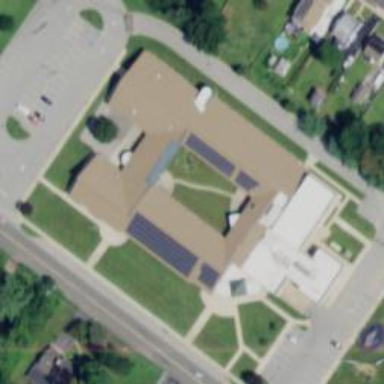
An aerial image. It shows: School.